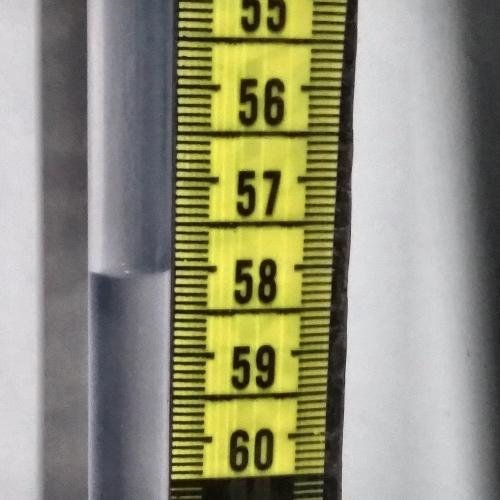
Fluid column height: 58.0 cm